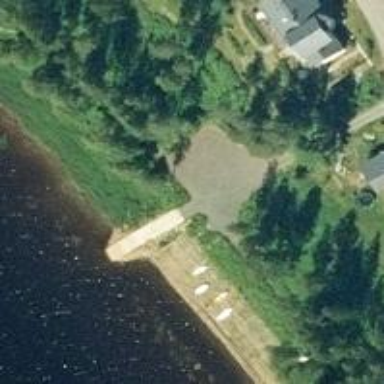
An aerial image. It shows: This slipway is service road leading to leisure land area.